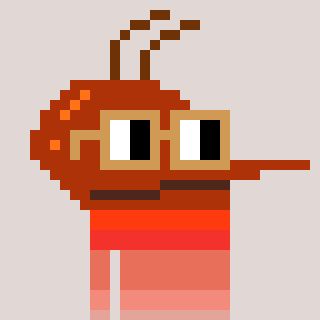
a pixel art character with square brown glasses, a mosquito-shaped head and a rust-colored body on a warm background